四年级 · 度量几何学
角的边越短, 角就越小。( )
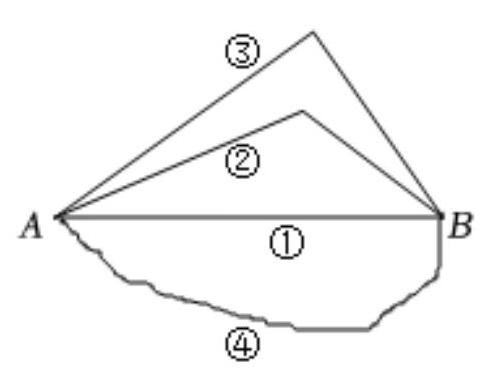
答案: $\times$

【分析】根据角的概念: 由一点引出的两条射线所围成的图形, 叫做角; 角的大小与两条边的长短 (射线, 无限长) 无关, 只与开口的大小有关; 进而判断即可。

【详解】由分析可知: 角的大小只与开口的大小有关, 与两条边的长短无关; 所以原题的说法错误。故答案为: $\times$

【点睛】此题考查了角的概念和影响角的大小的因素。14. 答案:$\sqrt{ }$

【分析】两点间的所有连线中线段最短, 直线不可以度量, 线段是可以度量的, 射线也是无法度量的。

【详解】如图所示:

连接 $\mathrm{A} 、 \mathrm{~B}$ 两点的线中, 最短的是 $(1)$

所以, 连接两点之间的所有连线中, 线段最短, 此说法正确。

故答案为: $\sqrt{ } \sqrt{ }$

【点睛】本题考查线段的性质, 熟练掌握两点之间线段最短是解题关键。
解析: 答案:$\times$

【分析】根据角的概念: 由一点引出的两条射线所围成的图形, 叫做角; 角的大小与两条边的长短 (射线, 无限长) 无关, 只与开口的大小有关; 进而判断即可。

【详解】由分析可知: 角的大小只与开口的大小有关, 与两条边的长短无关; 所以原题的说法错误。故答案为: $\times$

【点睛】此题考查了角的概念和影响角的大小的因素。14. 答案:$\sqrt{ }$

【分析】两点间的所有连线中线段最短, 直线不可以度量, 线段是可以度量的, 射线也是无法度量的。

【详解】如图所示:

连接 $\mathrm{A} 、 \mathrm{~B}$ 两点的线中, 最短的是 $(1)$

所以, 连接两点之间的所有连线中, 线段最短, 此说法正确。

故答案为: $\sqrt{ } \sqrt{ }$

【点睛】本题考查线段的性质, 熟练掌握两点之间线段最短是解题关键。